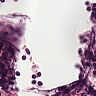
Metastatic tissue present: no